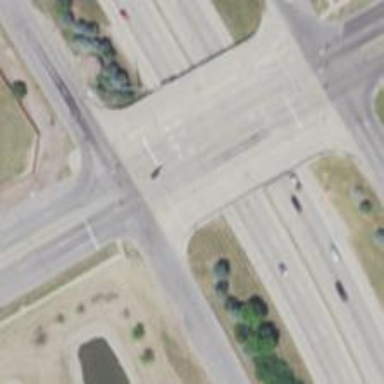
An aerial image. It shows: Secondary road crossing bridge.